Question: Following this tutorial:
<URL>
I have three files:
index.html
'''
<!DOCTYPE html>
<html>
<head>
<!-- CSS (load bootstrap) -->
<link rel="stylesheet" href="http://netdna.bootstrapcdn.com/bootstrap/3.1.1/css/bootstrap.min.css">
<style>
.navbar { border-radius:0; }
</style>
<!-- JS (load angular, ui-router, and our custom js file) -->
<script src="http://code.angularjs.org/1.2.13/angular.js"></script>
<script src="http://cdnjs.cloudflare.com/ajax/libs/angular-ui-router/0.2.8/angular-ui-router.min.js"></script>
<script src="app.js"></script>
</head>
<!-- apply our angular app to our site -->
<body ng-app="routerApp">
<!-- NAVIGATION -->
<nav class="navbar navbar-inverse" role="navigation">
<div class="navbar-header">
<a class="navbar-brand" ui-sref="#">AngularUI Router</a>
</div>
<ul class="nav navbar-nav">
<li><a ui-sref="home">Home</a></li>
<li><a ui-sref="about">About</a></li>
</ul>
</nav>
<!-- MAIN CONTENT -->
<div class="container">
<!-- THIS IS WHERE WE WILL INJECT OUR CONTENT ============================== -->
<div ui-view></div>
</div>
</body>
</html>
'''
app.js
'''
var routerApp = angular.module('routerApp', ['ui.router']);
routerApp.config(function($stateProvider, $urlRouterProvider) {
$urlRouterProvider.otherwise('/home');
$stateProvider
// HOME STATES AND NESTED VIEWS ========================================
.state('home', {
url: '/home',
templateUrl: 'partial-home.html'
})
// ABOUT PAGE AND MULTIPLE NAMED VIEWS =================================
.state('about', {
// we'll get to this in a bit
});
});
'''
partial-home.html
'''
<div class="jumbotron text-center">
<h1>The Homey Page</h1>
<p>This page demonstrates <span class="text-danger">nested</span> views.</p>
</div>
'''
This should, according to the tutorial, render the following:

But i only get the header, the partial-home template is never injected.
Where do I go wrong? Has something changed since the tutorial was published?
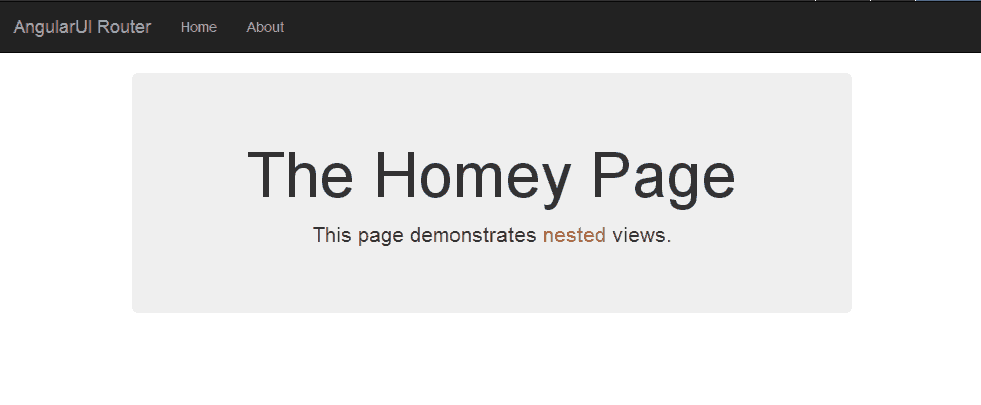
Answer: Oops...
Turns out I didn't run my app from a webserver. I just opened the file in a browser and that's why it didn't work.
Everything works fine when the app ran on the server =)